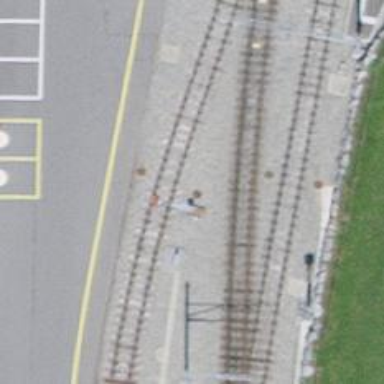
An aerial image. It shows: Narrow gauge railway siding with one track. The railway line is electrified with contact line.